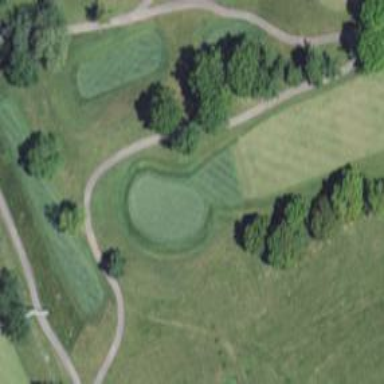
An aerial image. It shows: View of golf hole.